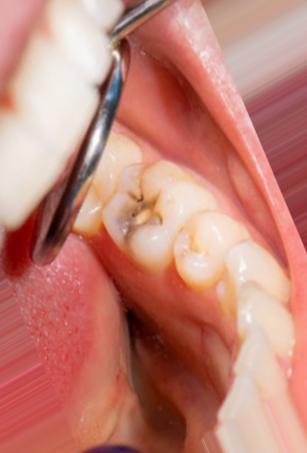
Condition: Caries